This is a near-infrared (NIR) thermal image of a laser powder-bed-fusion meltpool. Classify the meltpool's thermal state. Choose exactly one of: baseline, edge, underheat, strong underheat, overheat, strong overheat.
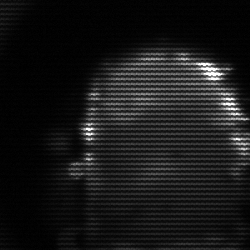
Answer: baseline